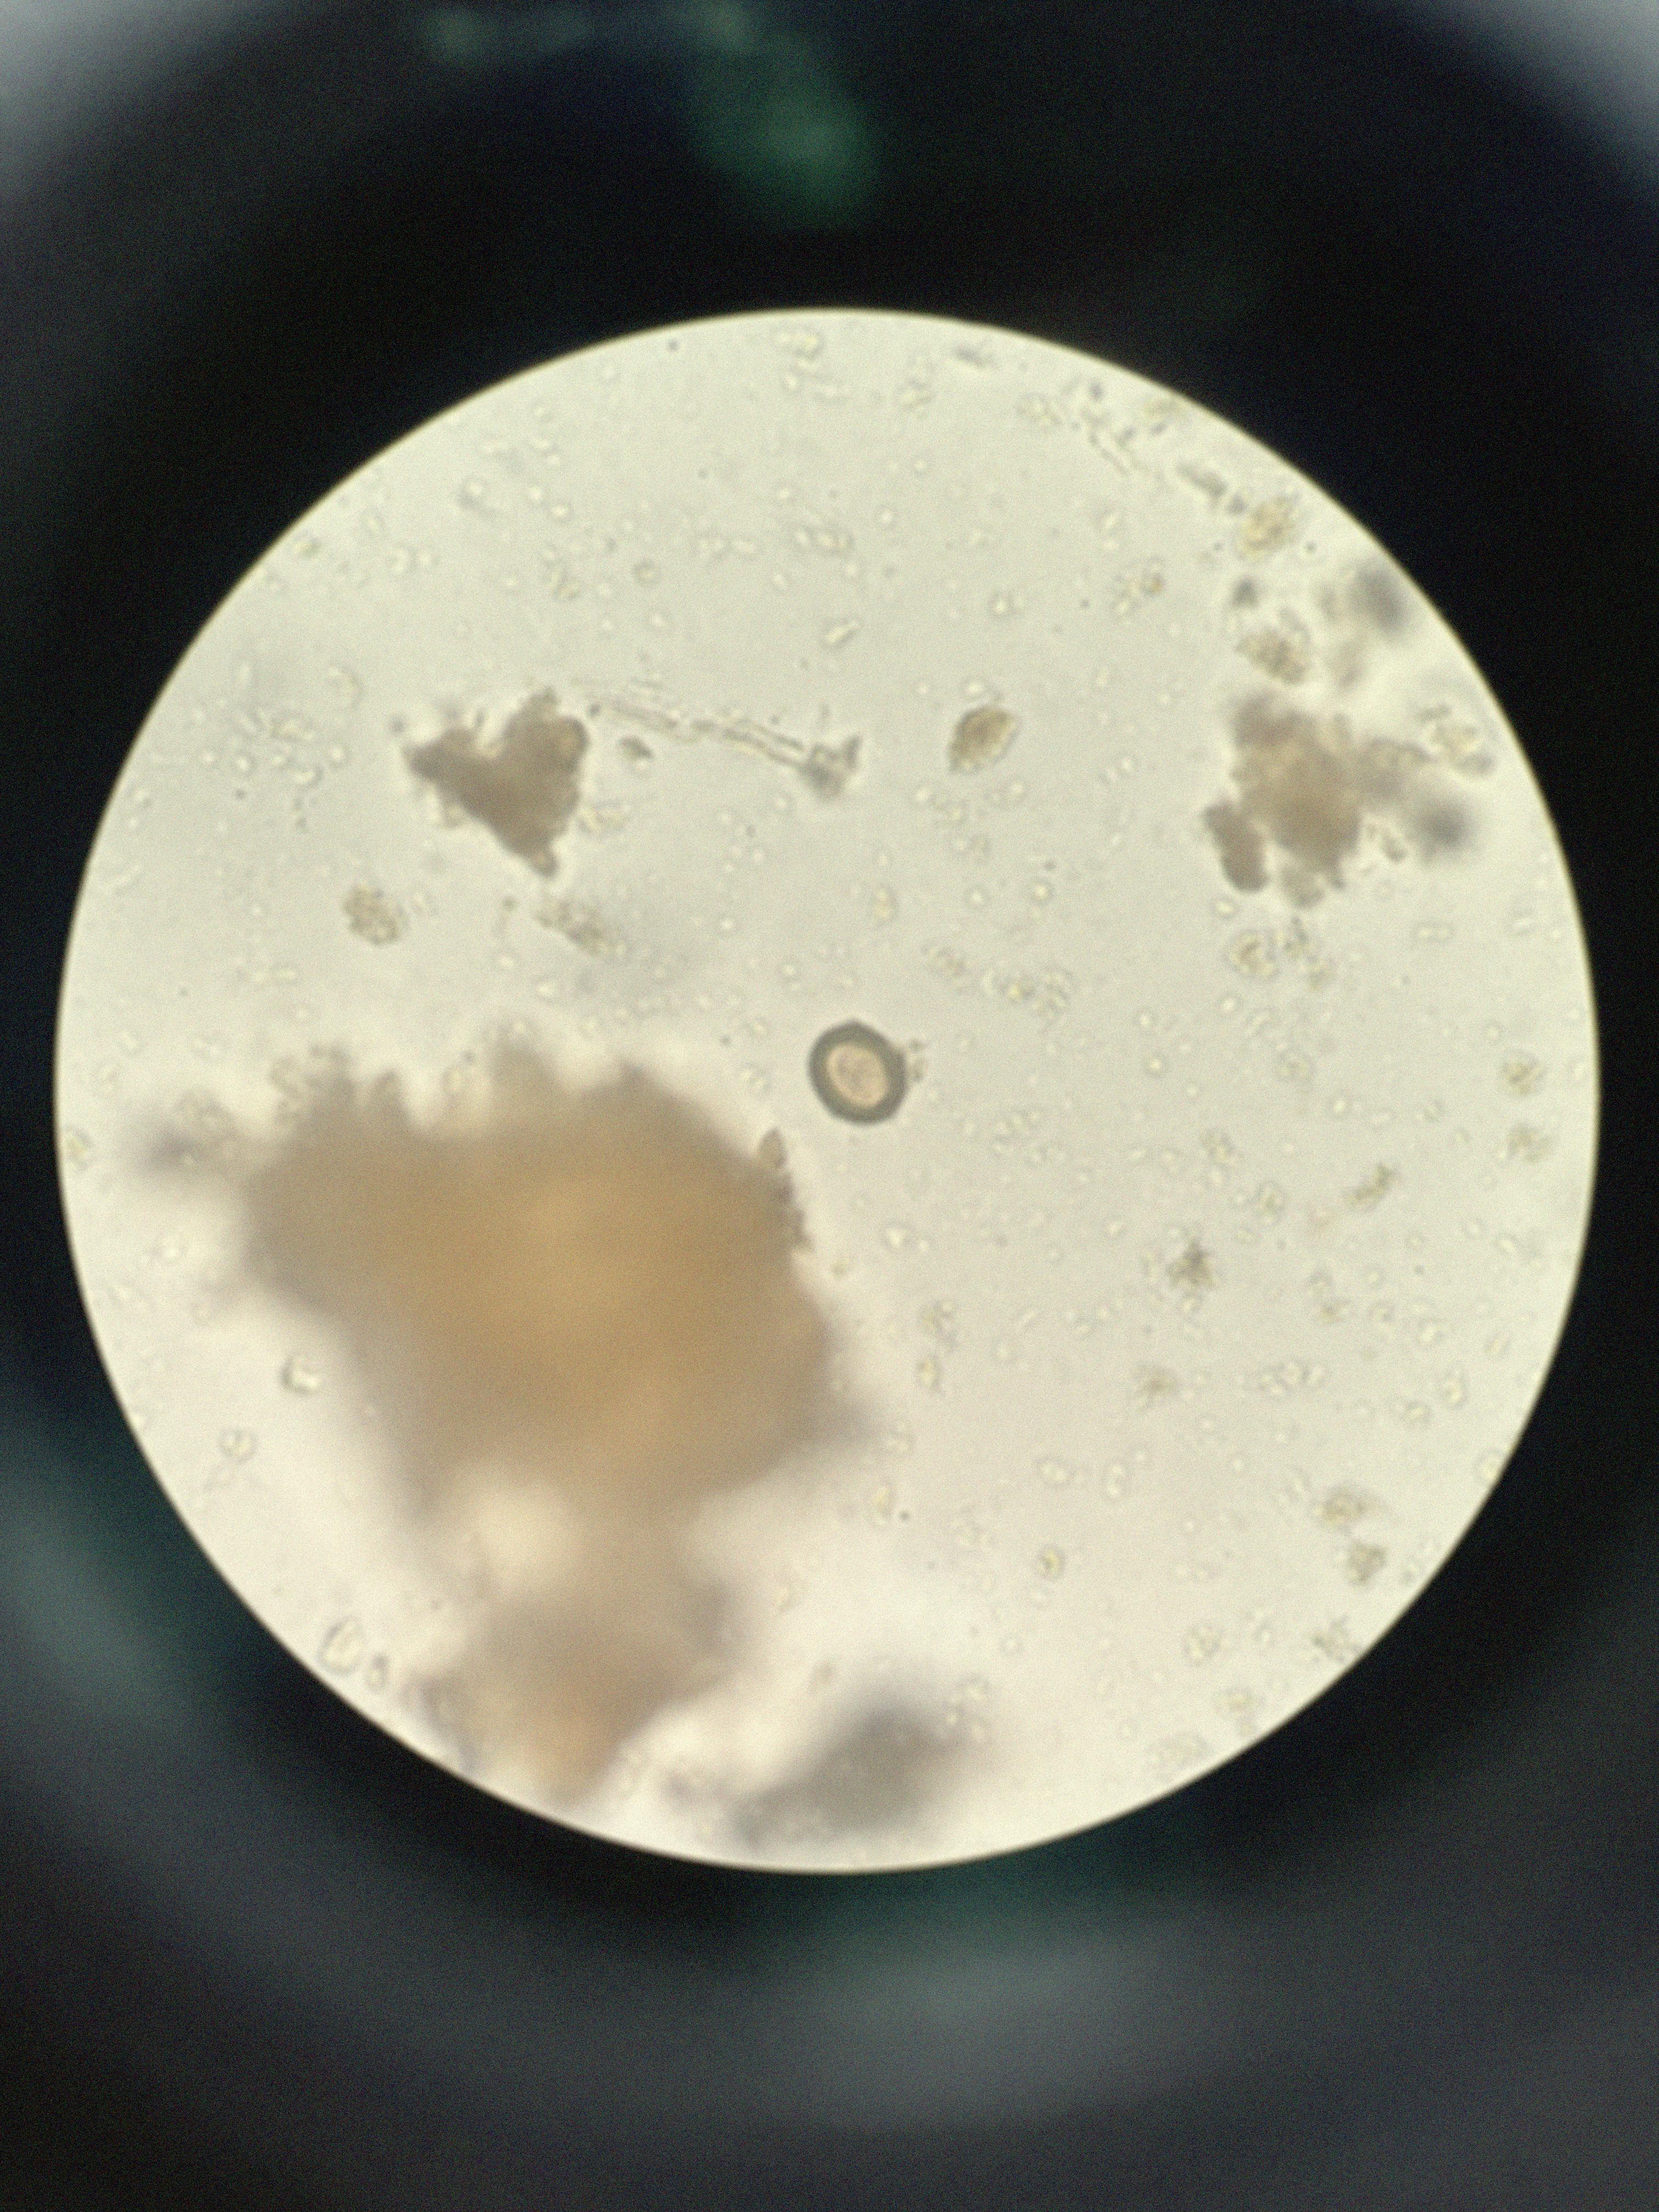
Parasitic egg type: Taenia spp. egg